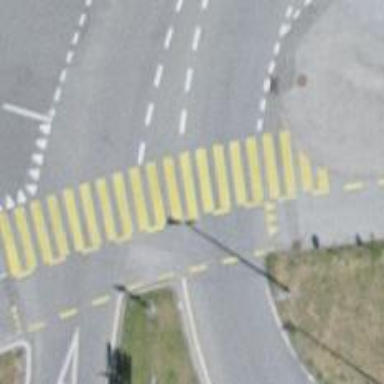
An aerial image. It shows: Uncontrolled zebra crossing on the road.